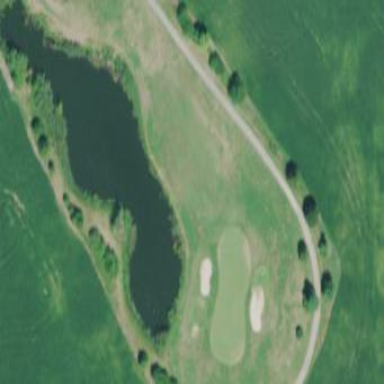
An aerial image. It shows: Golf fairway surrounded by grass.